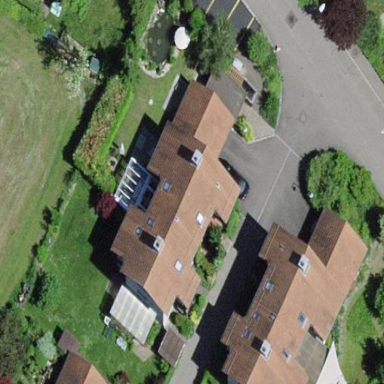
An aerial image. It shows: Semidetached house.